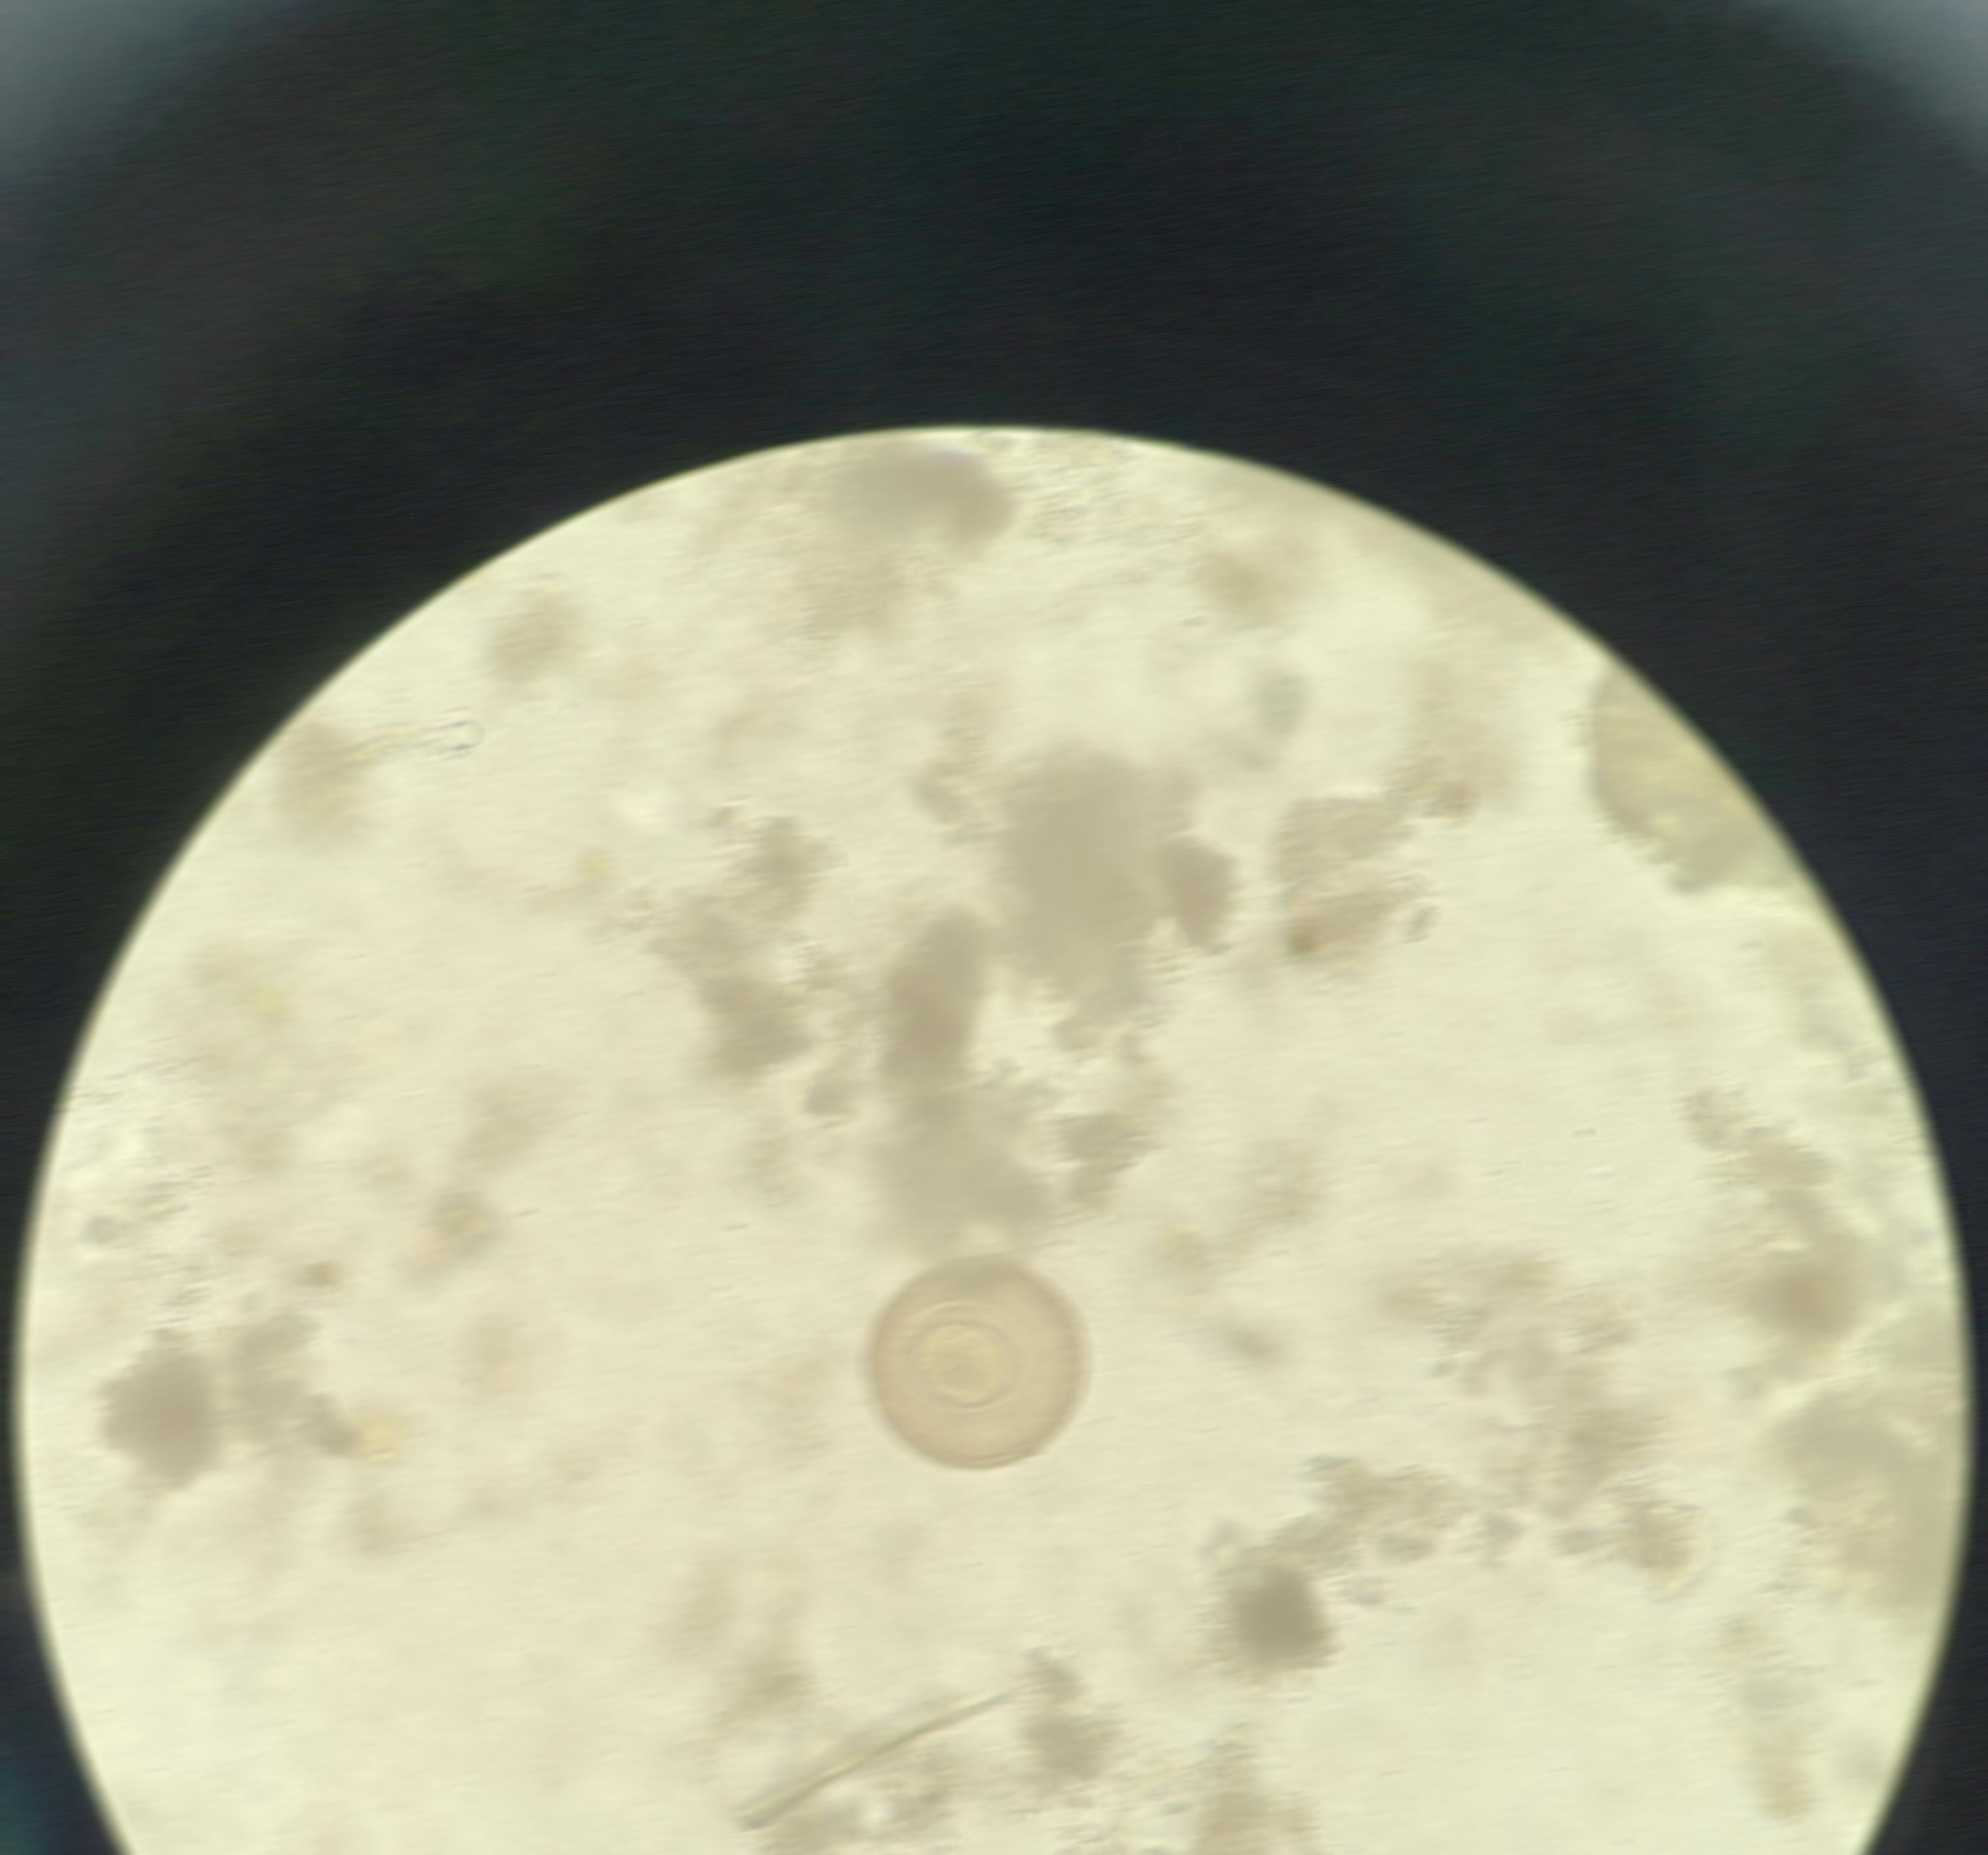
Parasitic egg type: Hymenolepis diminuta